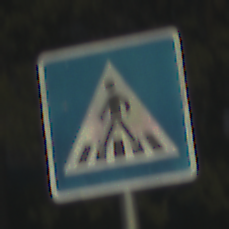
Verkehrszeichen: FussgaengerueberwegRechts
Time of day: SunriseSunset
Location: Outdoor (Nature)
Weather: Clear
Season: NotSpecified
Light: Natural